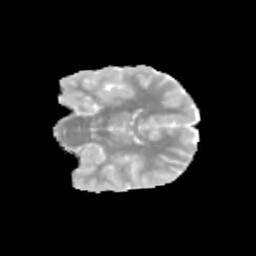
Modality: MD
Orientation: coronal
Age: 9
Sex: male
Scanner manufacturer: siemens
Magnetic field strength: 3 T
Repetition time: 3.8 s
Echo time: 0.07 s